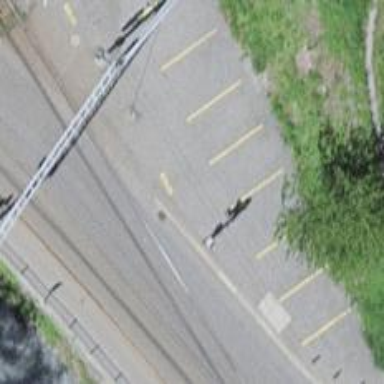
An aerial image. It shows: Railway signal.